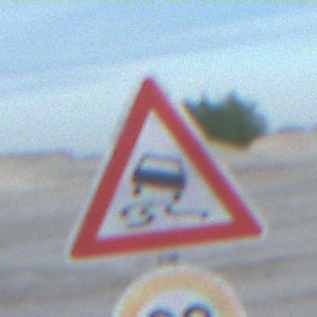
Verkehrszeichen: SchleuderOderRutschgefahr
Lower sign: Geschwindigkeit30
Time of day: SunriseSunset
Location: Outdoor (Beach)
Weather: PartlyCloudy
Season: NotSpecified
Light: Natural